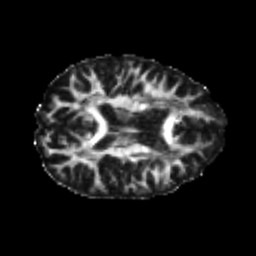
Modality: FA
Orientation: axial
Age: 22
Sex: male
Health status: healthy
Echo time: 0.074 s